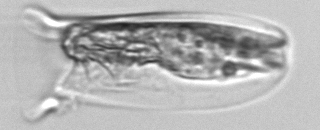
Label: Tintinnina